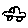
Label: car